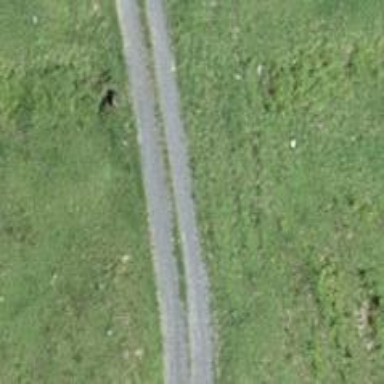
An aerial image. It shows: Compacted track with grade2 level.